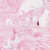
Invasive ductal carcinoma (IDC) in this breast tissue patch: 0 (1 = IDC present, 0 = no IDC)